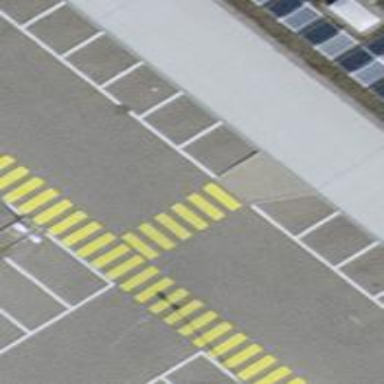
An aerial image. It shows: Uncontrolled road crossing.